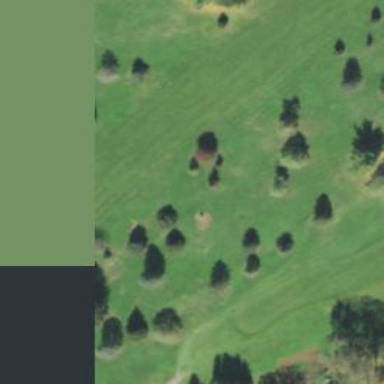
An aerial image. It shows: Golf fairway in the image.